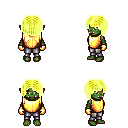
a pixel art fantasy rpg character, female body template, orc, green skin, gold chest armor, metal pants, gold pageboy hairstyle, gold gloves, four views (front, back, left, right), 2x2 character sprite sheet, small pixel art, hard edges, no anti-aliasing